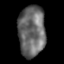
Tissue: lung
Cell type: Epithelial cells
Senescence score: 0.2361
Nuclear area (px): 1349
Mean DAPI intensity: 104.5